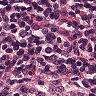
Metastatic tissue present: no